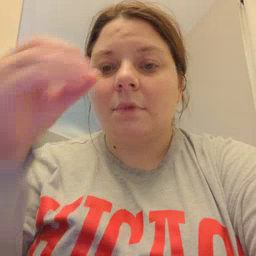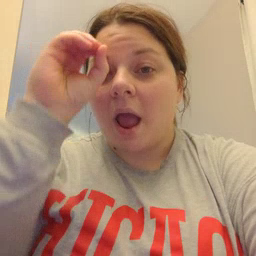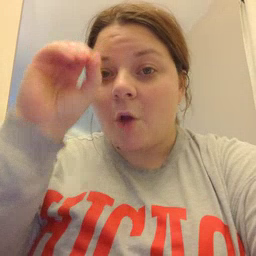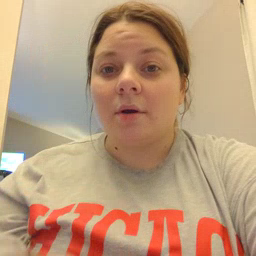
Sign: owl